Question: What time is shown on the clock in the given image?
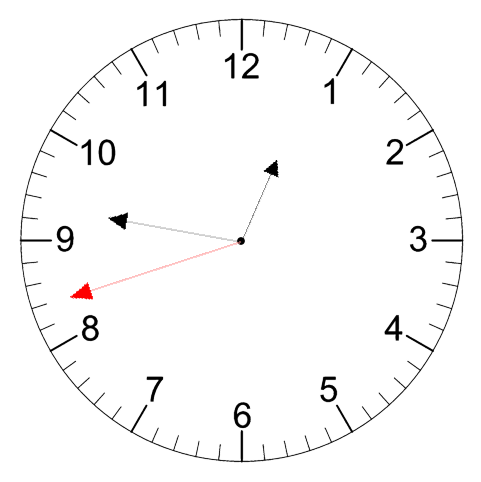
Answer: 12:46:42